Question: I have a swing application in which I have a ArrayList of some points on the image.
Now I want to connect those points such that each point is connected to its nearest neighbors.
Like this:

So i started like this:
Minuatiae.java
'''
public class Minutiae {
private int x;
private int y;
public Minutiae(int x, int y){
this.x = x;
this.y = y;
}
public int getX() {
return x;
}
public void setX(int x) {
this.x = x;
}
public int getY() {
return y;
}
public void setY(int y) {
this.y = y;
}
}
'''
Manager.java
'''
List<Minutiae> minuatiaePoints = new ArrayList<Minutiae>(minutiae);
for(int i = 0; i<minuatiaePoints.size(); i++){
Minutiae mPoint = minuatiaePoints.get(i);
Minutiae minPoint = minuatiaePoints.get((i+1) % minuatiaePoints.size());
int minXDistance = minPoint.getX()-mPoint.getX();
int minYDistance = minPoint.getY()-mPoint.getY();
double minDist = Math.hypot(minXDistance, minYDistance);
for(int j = 0; j < minuatiaePoints.size(); j++) // <- you had i++ here!
{
if (i == j) {
continue;
}
Minutiae testPt = minuatiaePoints.get(j);
double dist = Math.hypot(mPoint.getX() - testPt.getX(), mPoint.getY() - testPt.getY());
if (dist < minDist)
{
minDist = dist;
minPoint = testPt;
}
}
g2D.drawLine(mPoint.getX(), mPoint.getY(), minPoint.getX(), minPoint.getY());
}
'''
But it connects to only one nearest point.
Could anyone help me with this?
Any link or example code will be very grateful.
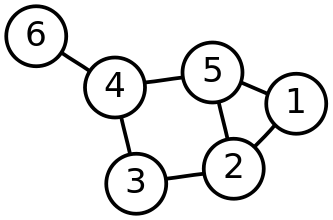
Answer: You have two options:
Once you have the minimum distance, have another go at your list and connect all whose minimum distance = your min distance (therefore you only need to find the min. distance). And on the second run if dist=min distance, then you draw the line every time you have the equality.
The second option is to keep a list of minimum distance points and then go through the list to draw the lines.
EDIT: updated to add code for the second algortihm:
'''
List<Minutiae> minuatiaePoints = new ArrayList<Minutiae>(minutiae);
for(int i = 0; i<minuatiaePoints.size(); i++){
Minutiae mPoint = minuatiaePoints.get(i);
Minutiae minPoint = minuatiaePoints.get((i+1) % minuatiaePoints.size());
int minXDistance = minPoint.getX()-mPoint.getX();
int minYDistance = minPoint.getY()-mPoint.getY();
double minDist = Math.hypot(minXDistance, minYDistance);
List<Minutiae> minDistPoints = new ArrayList<Minutiae>();
for(int j = 0; j < minuatiaePoints.size(); j++) // <- you had i++ here!
{
if (i == j) {
continue;
}
Minutiae testPt = minuatiaePoints.get(j);
double dist = Math.hypot(mPoint.getX() - testPt.getX(), mPoint.getY() - testPt.getY());
if (dist < minDist)
{
minDist = dist;
minDistPoints = new ArrayList<Minutiae>();
minDistPoints.add(testPt);
} else if (dist = minDist) {
minDistPoints.add(testPt);
}
}
for(Minutae p: minDistPoints){
g2D.drawLine(mPoint.getX(), mPoint.getY(), p.getX(), p.getY());
}
}
'''